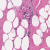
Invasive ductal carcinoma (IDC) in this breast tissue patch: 0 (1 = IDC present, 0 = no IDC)